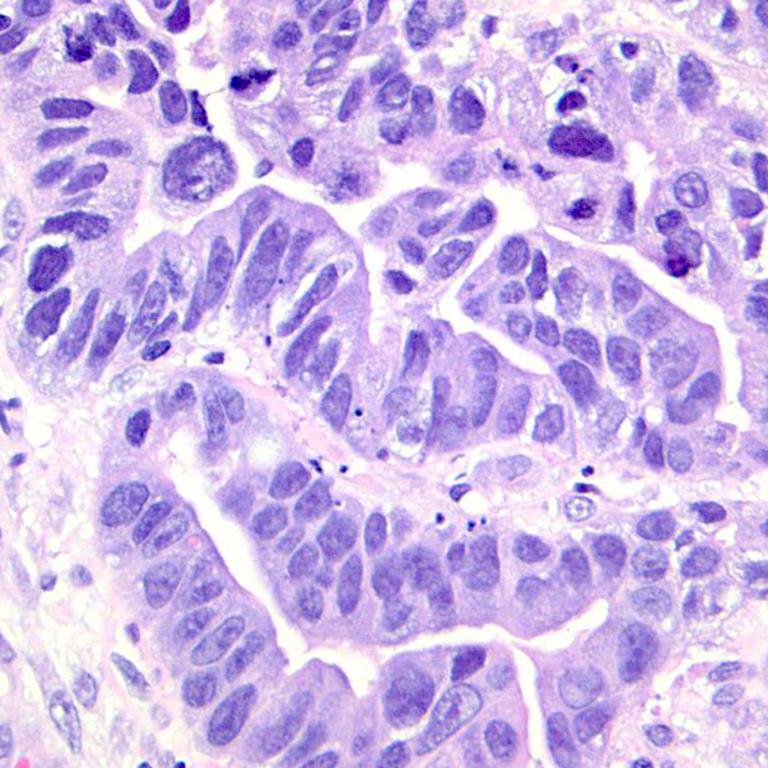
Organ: colon
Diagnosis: adenocarcinomas